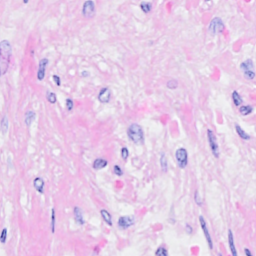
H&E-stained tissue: Breast